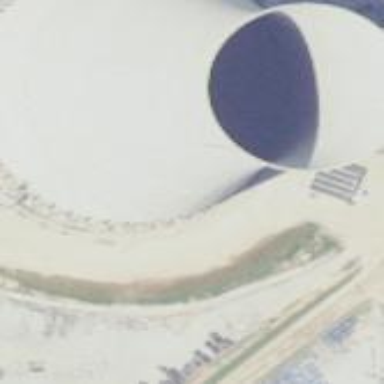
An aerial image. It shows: Building with cooling tower that serves as man-made structure.